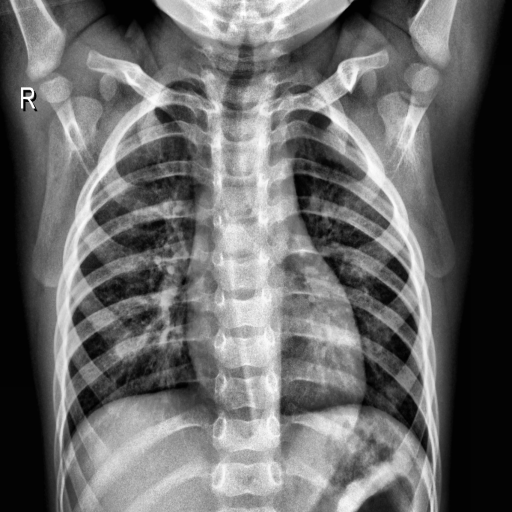
Finding: NORMAL